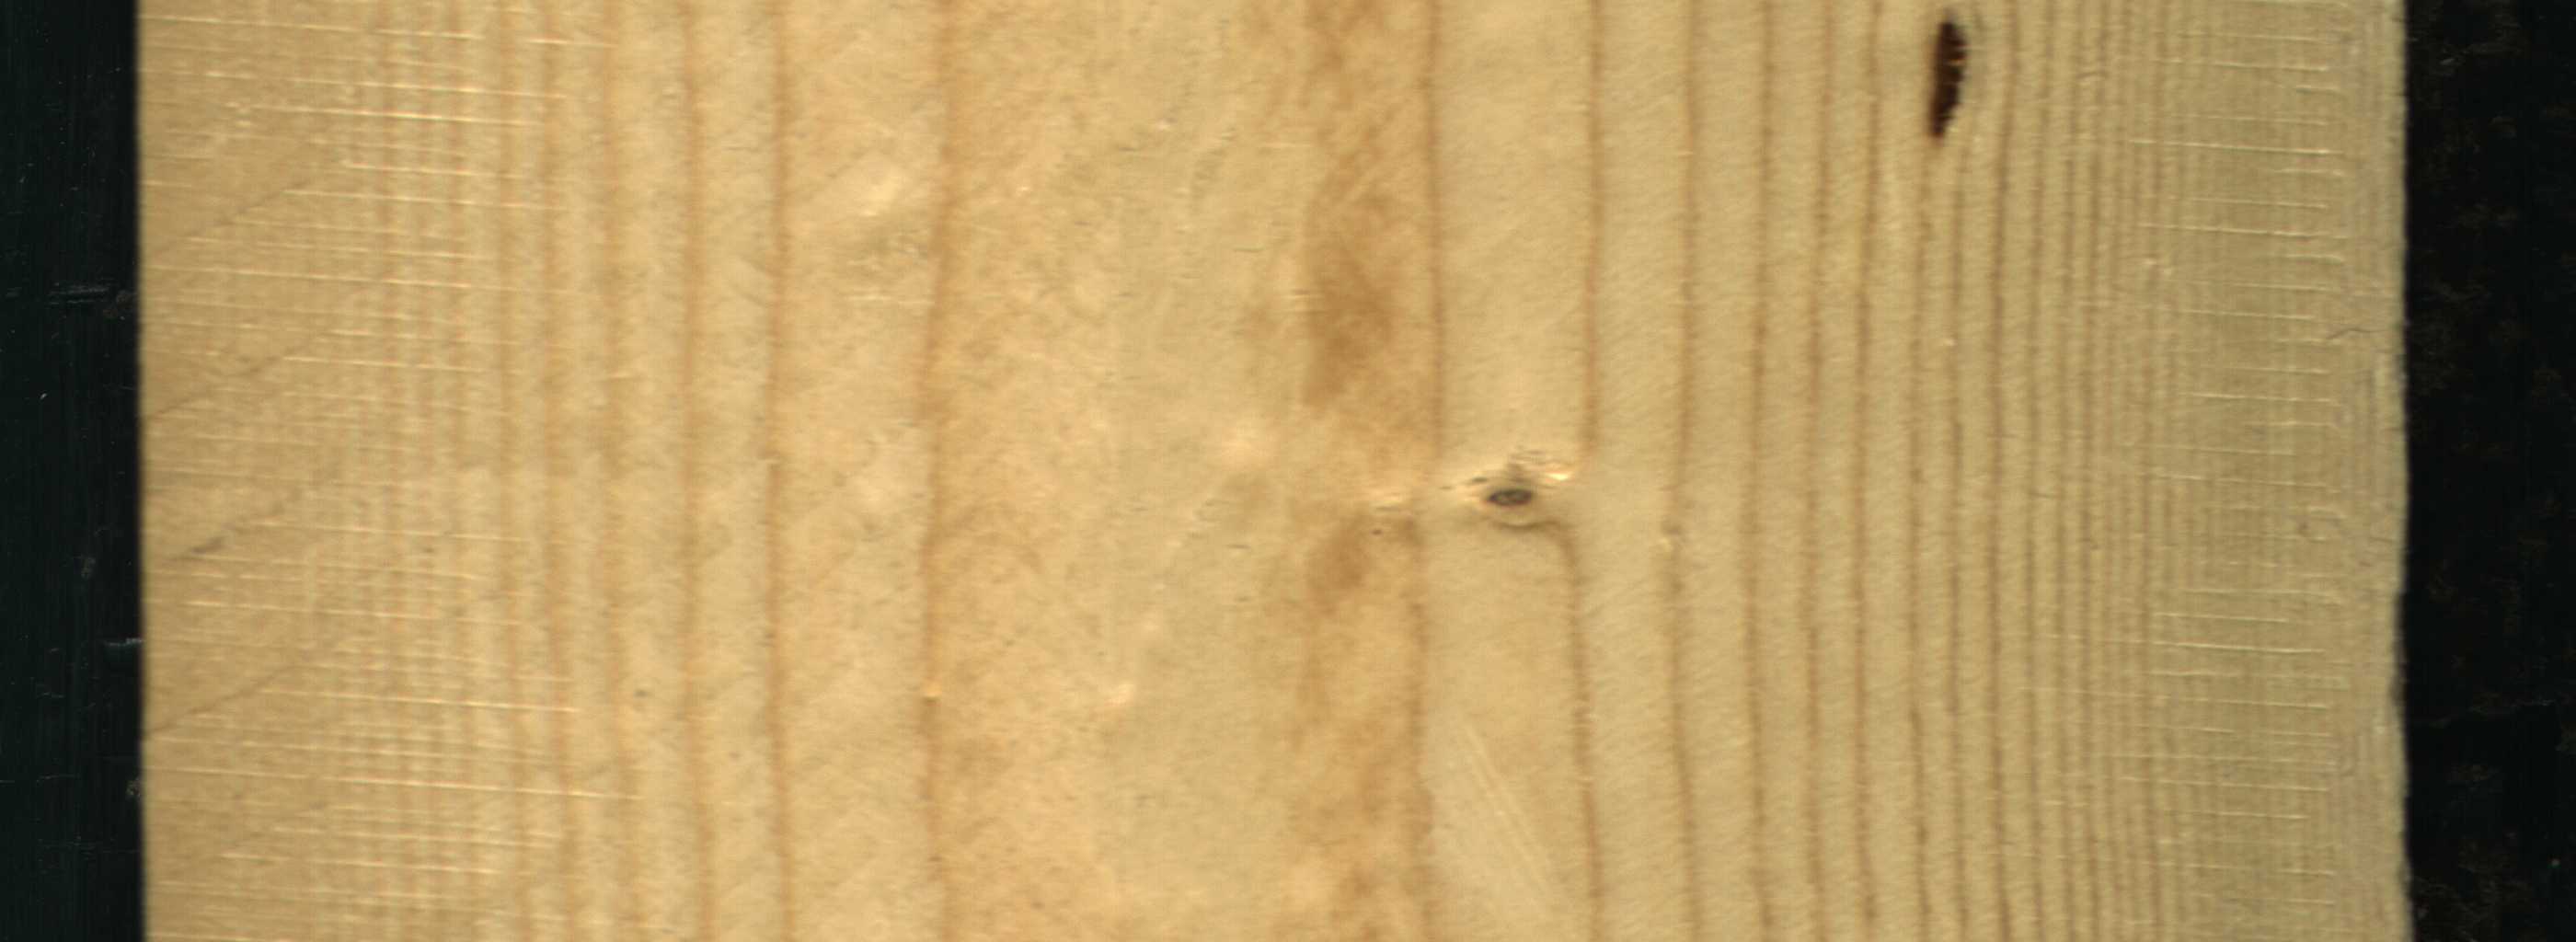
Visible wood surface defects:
resin
Live_Knot